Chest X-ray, PA view. Patient: 56 years old, sex M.
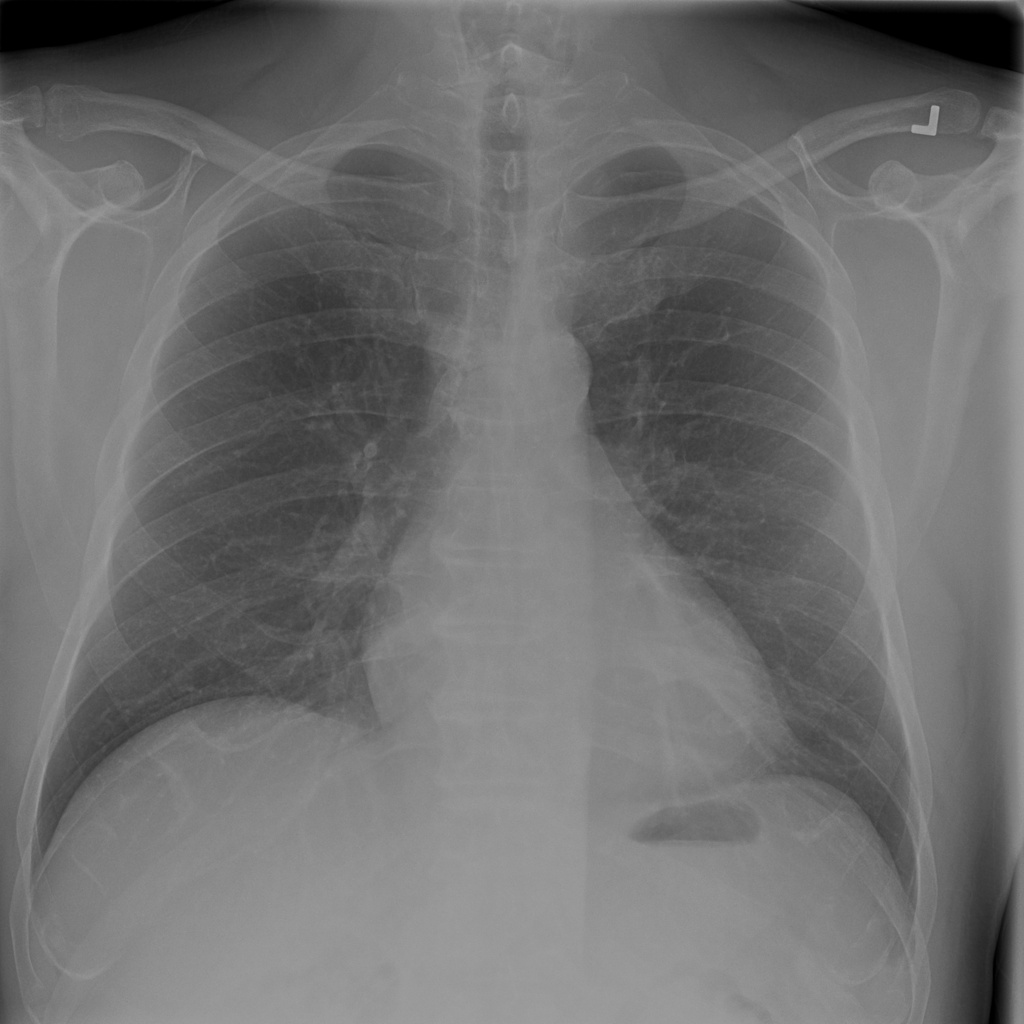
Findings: No Finding